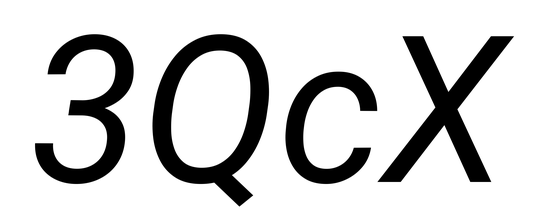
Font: Roboto-Italic_Italic